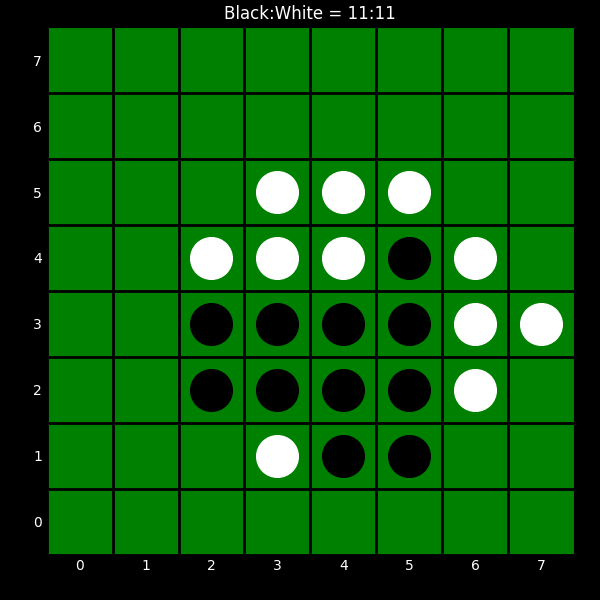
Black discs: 11
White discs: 11